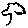
Label: tree